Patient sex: M
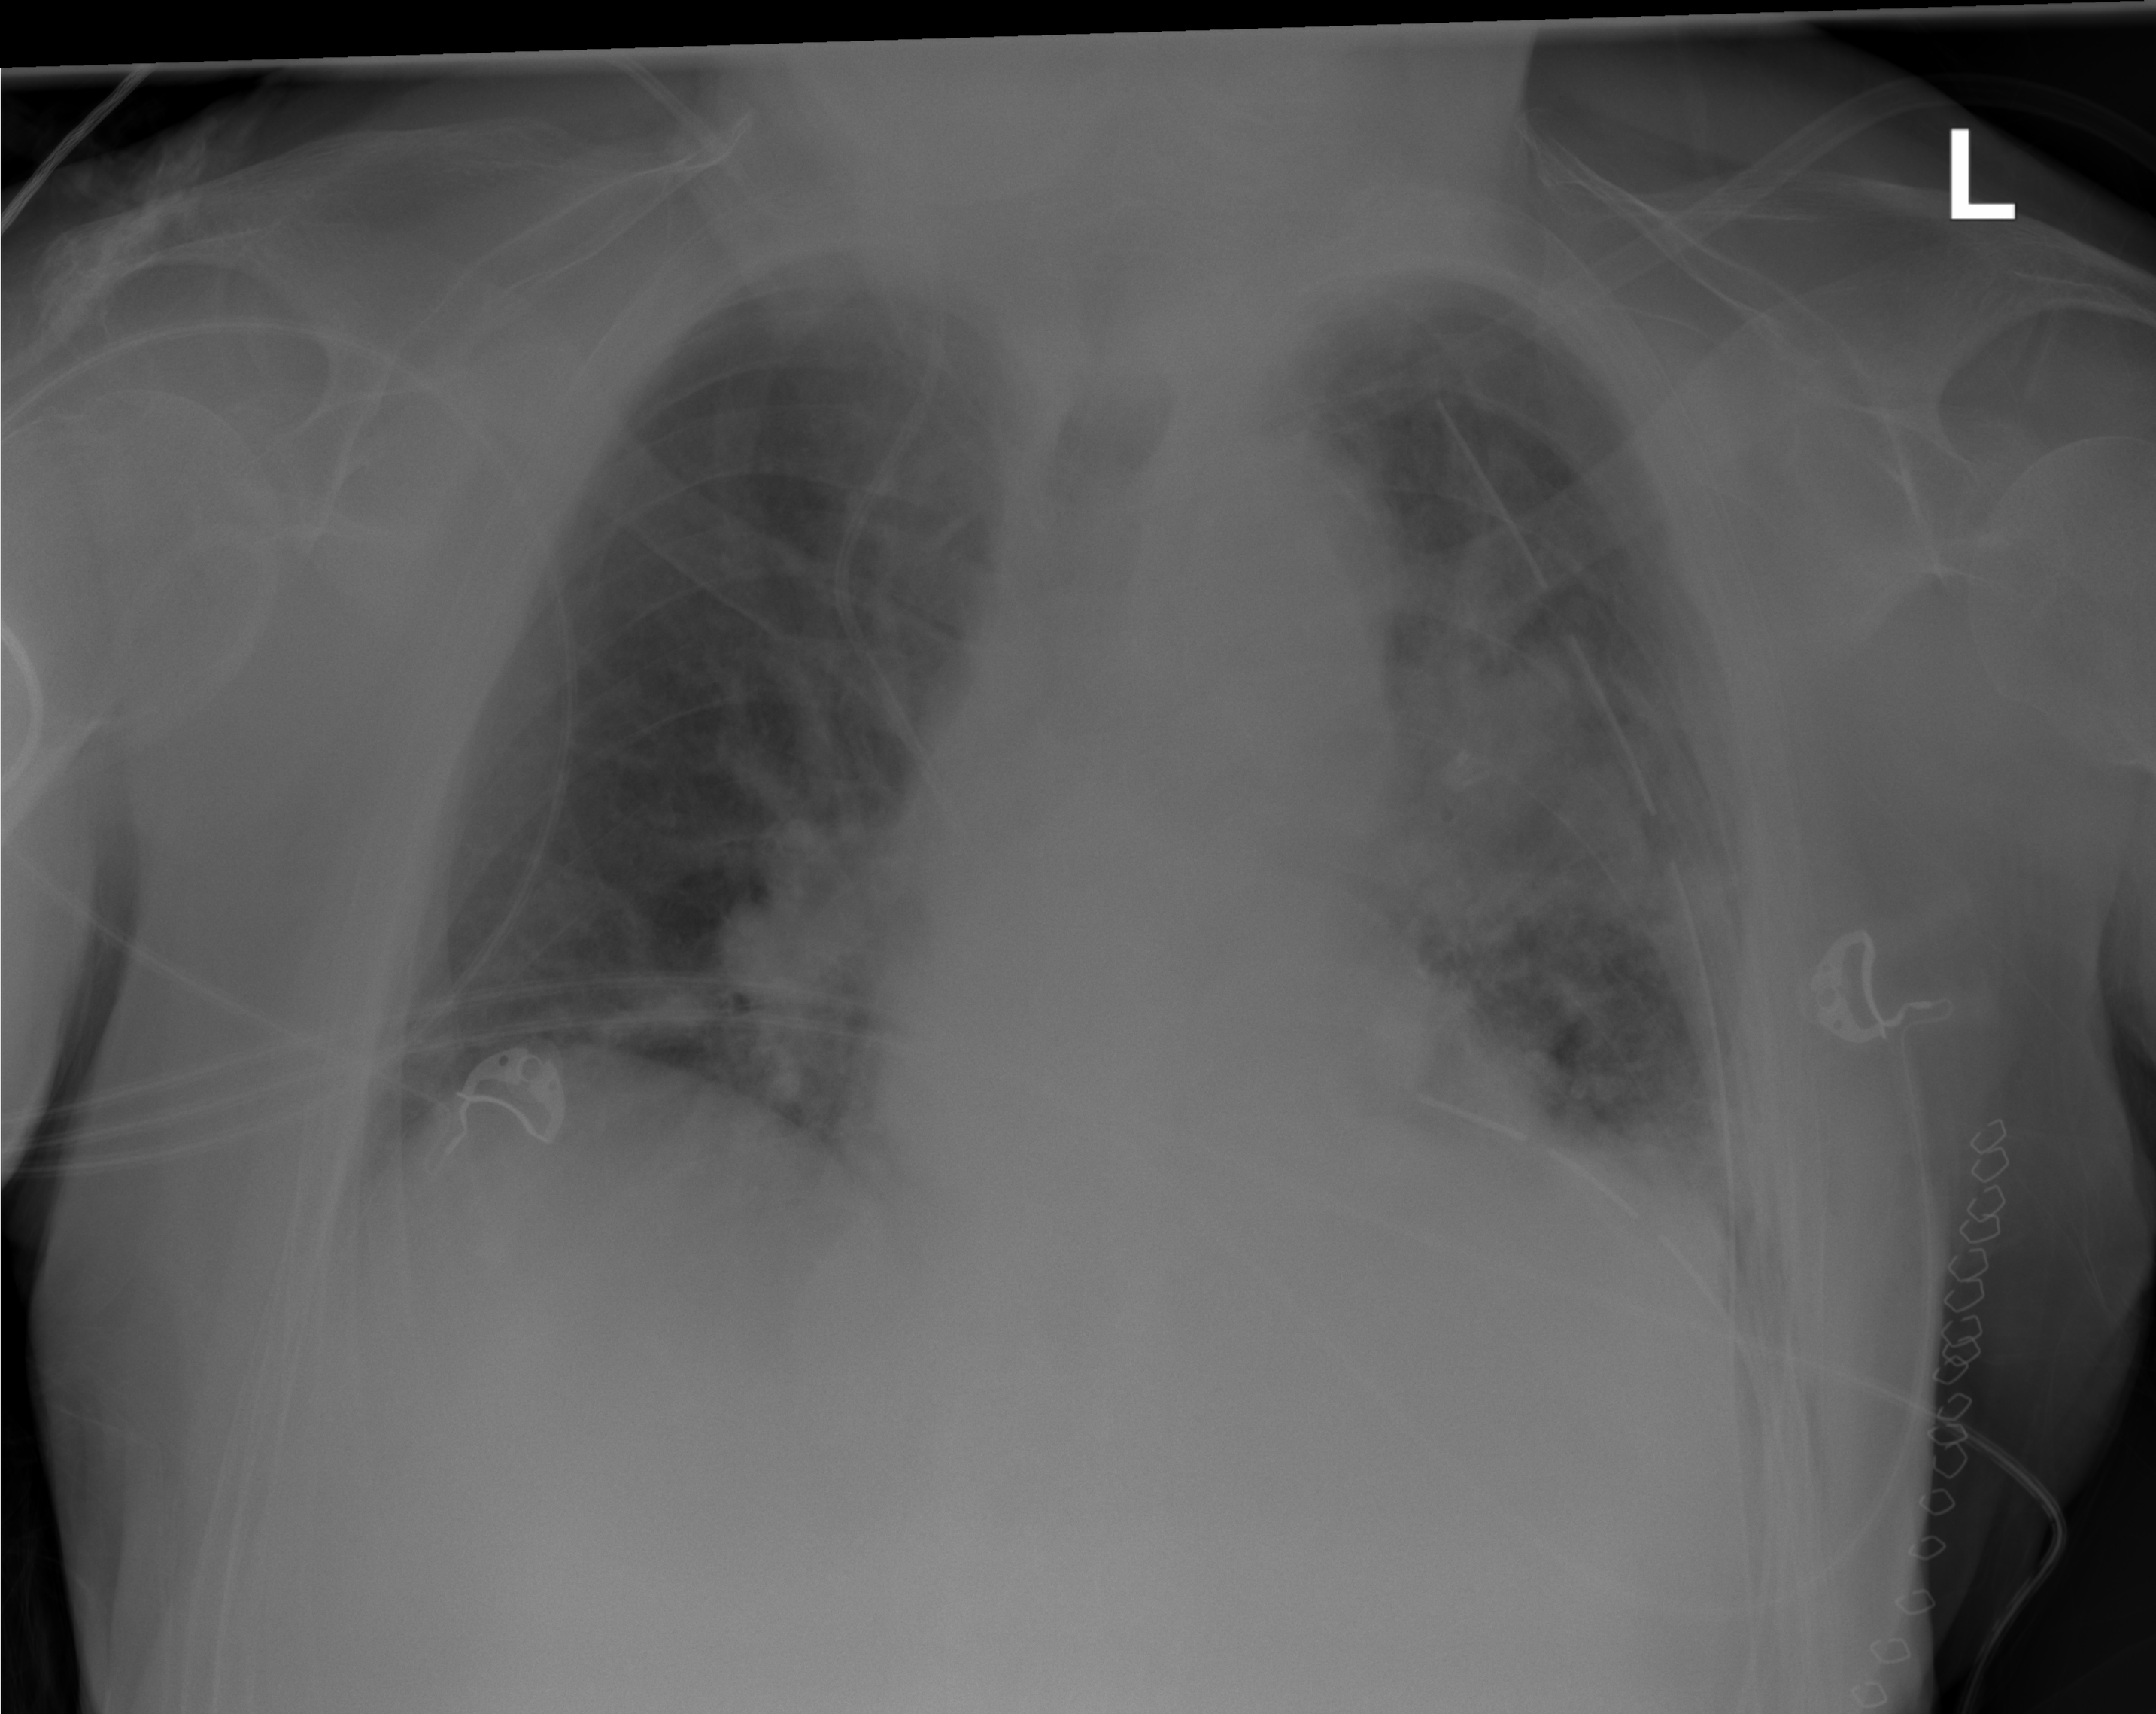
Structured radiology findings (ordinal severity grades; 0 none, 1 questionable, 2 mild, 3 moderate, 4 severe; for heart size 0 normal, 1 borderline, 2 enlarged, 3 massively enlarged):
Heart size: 0
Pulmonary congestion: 0
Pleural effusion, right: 0
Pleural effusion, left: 0
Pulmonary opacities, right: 0
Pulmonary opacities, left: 0
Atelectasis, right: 1
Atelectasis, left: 3